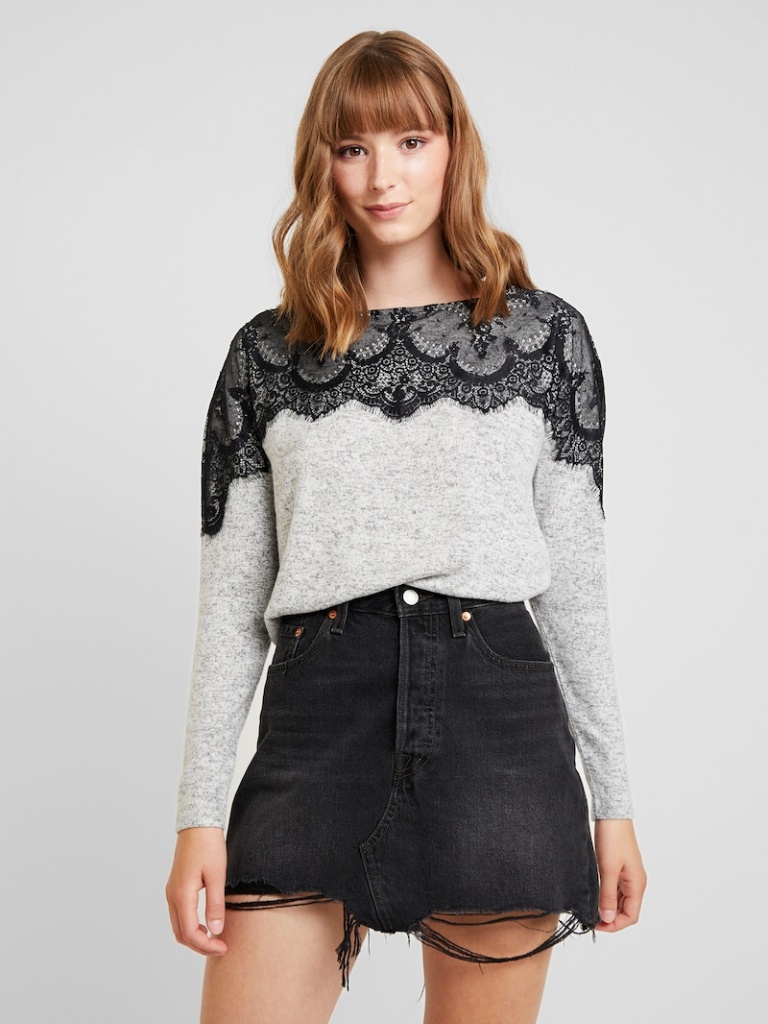
knit relaxed a long-sleeved with the sleeves down waist length Fully Tucked in boat sweater